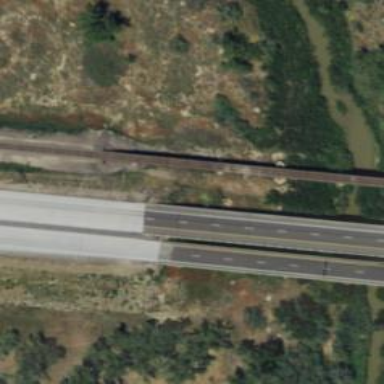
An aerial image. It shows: Trunk highway bridge with asphalt surface and grade1 tracktype.